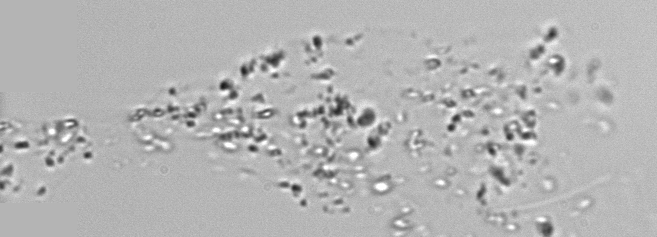
Label: Phaeocystis